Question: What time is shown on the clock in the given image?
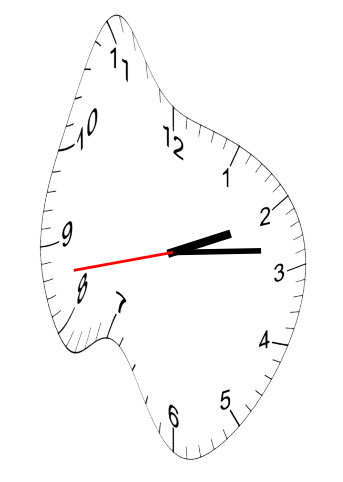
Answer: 02:13:43